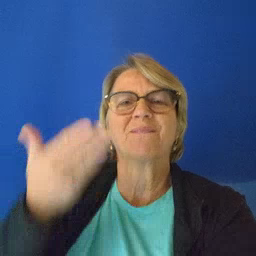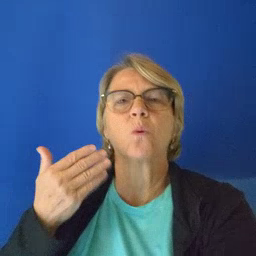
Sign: before